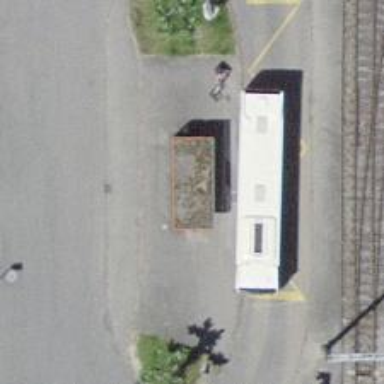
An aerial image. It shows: Bus stop with shelter. It is platform for public transport.